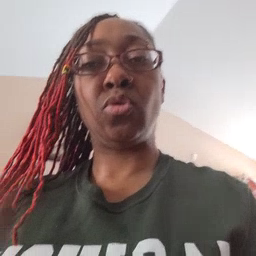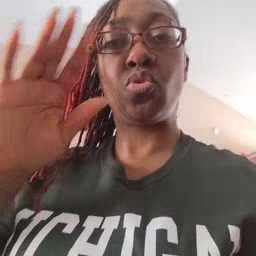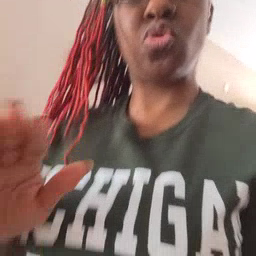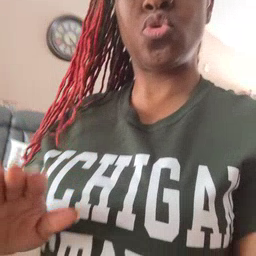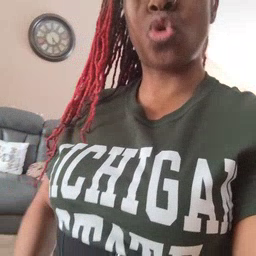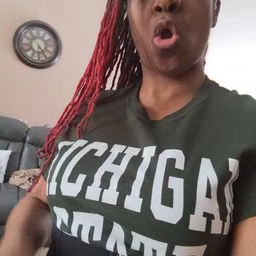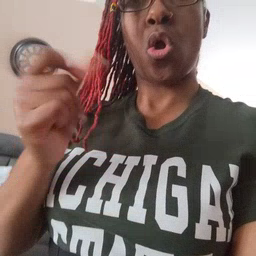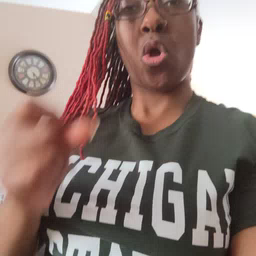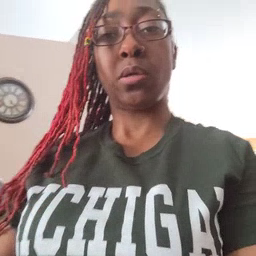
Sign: dog